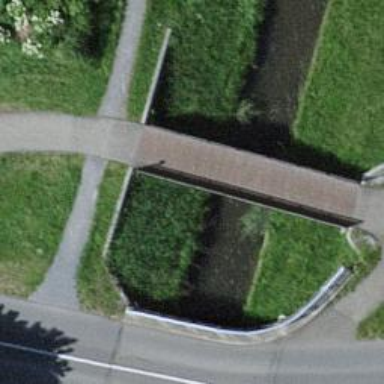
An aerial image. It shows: Bridge over cycleway.